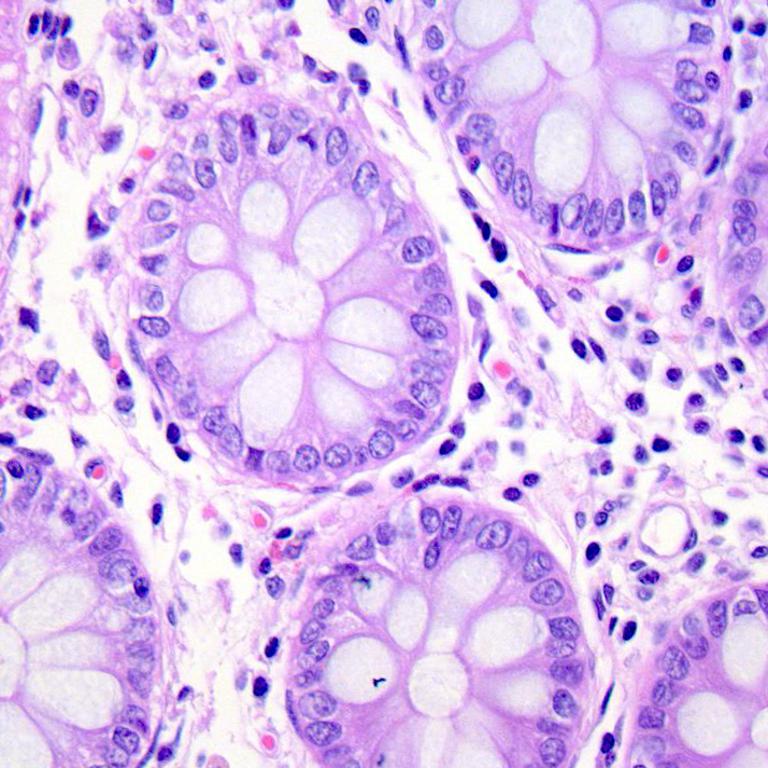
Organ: colon
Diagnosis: benign